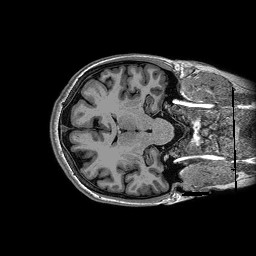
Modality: T1w
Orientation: axial
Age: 34
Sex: female